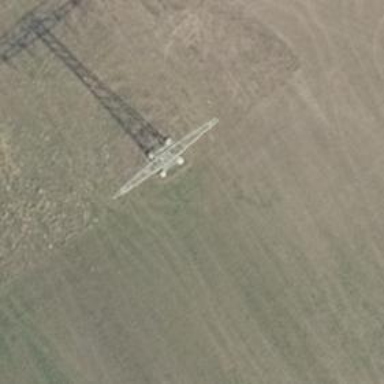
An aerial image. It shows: Power tower.